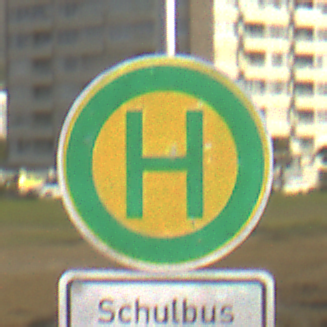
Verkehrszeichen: Haltestelle
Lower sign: ZeitangabenMitBeschraenkungAufWochentage5
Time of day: MorningAfternoon
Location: Outdoor (Suburban)
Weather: PartlyCloudy
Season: NotSpecified
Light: Natural